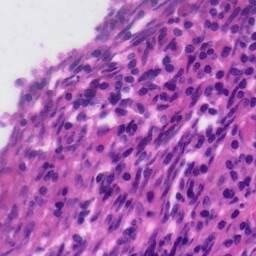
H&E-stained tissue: Tonsil